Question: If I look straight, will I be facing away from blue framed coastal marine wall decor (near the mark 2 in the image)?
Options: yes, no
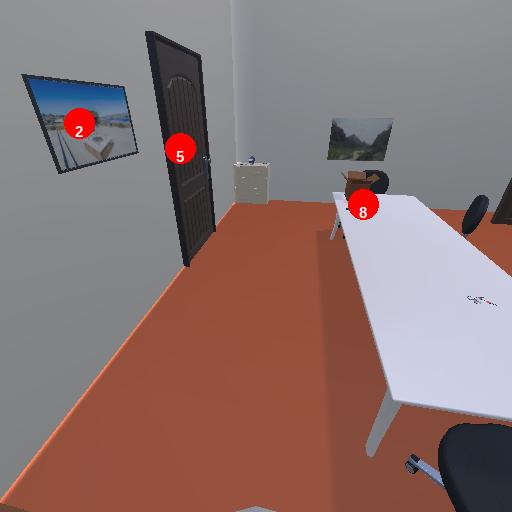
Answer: yes